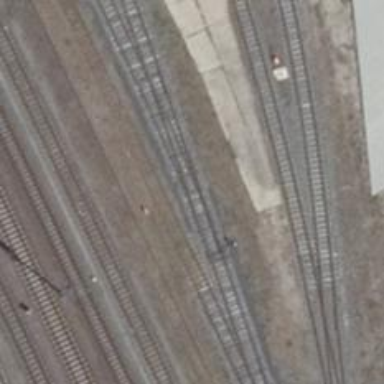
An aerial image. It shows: Railway yard in service.